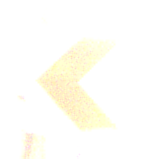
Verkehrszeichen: RichtungstafelnInKurvenKleinRechts
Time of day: SunriseSunset
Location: Outdoor (Nature)
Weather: Clear
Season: Autumn
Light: Natural